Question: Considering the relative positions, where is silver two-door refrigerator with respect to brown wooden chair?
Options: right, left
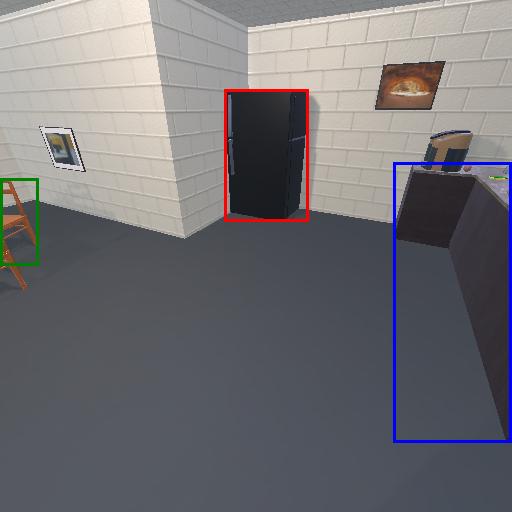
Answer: right